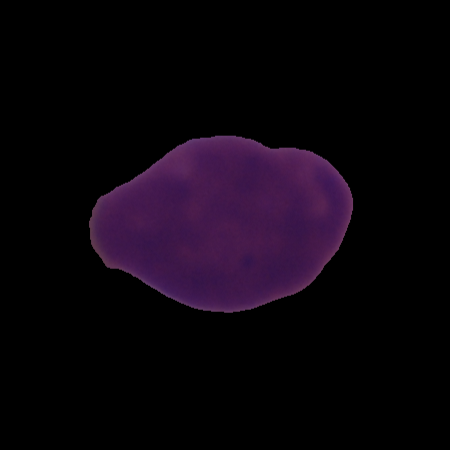
Label: cancer